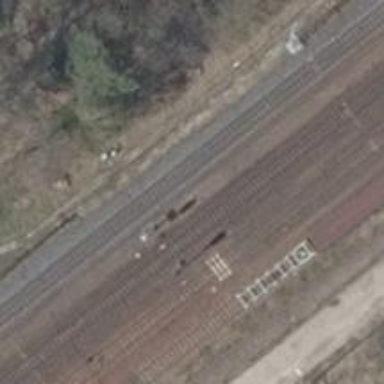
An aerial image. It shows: Railway signal.